Question: I am using <URL> to develop a website, but I have problem placing bootstrap modal on the center of iframe page when I scrolled it down, like this.

'''
$('#modalId').modal({
show:true,
backdrop:'static'
})
'''
how to make the modal pop up on the center of current view?
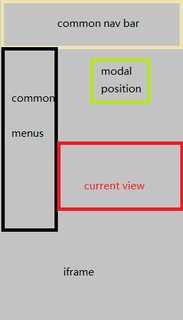
Answer: '''
<script language="javascript">
this.getTopWindow(window).ui_confirm(content);
function ui_confirm(msg, confirm, cancel){
bootbox.dialog({
message: "<h5>"+msg+"<h5>",
animate: false,
closeButton: false,
size: "small",
buttons: {
main: {
label: "Qu Xiao ",
className: "btn-inverse btn-sm",
callback: function() {
if (typeof cancel !== "undefined" && Object.prototype.toString.call(cancel) === "[object Function]") {
cancel();
}
}
},
danger: {
label: "Que Ding ",
className: "btn-primary btn-sm",
callback: function() {
if (typeof confirm !== "undefined" && Object.prototype.toString.call(confirm) === "[object Function]") {
confirm();
}
}
}
}
});
}
</script>
'''